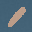
Label: 1